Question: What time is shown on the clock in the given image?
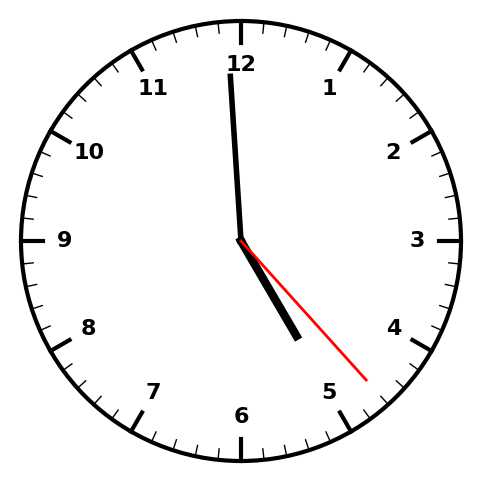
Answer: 04:59:23